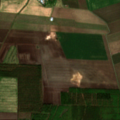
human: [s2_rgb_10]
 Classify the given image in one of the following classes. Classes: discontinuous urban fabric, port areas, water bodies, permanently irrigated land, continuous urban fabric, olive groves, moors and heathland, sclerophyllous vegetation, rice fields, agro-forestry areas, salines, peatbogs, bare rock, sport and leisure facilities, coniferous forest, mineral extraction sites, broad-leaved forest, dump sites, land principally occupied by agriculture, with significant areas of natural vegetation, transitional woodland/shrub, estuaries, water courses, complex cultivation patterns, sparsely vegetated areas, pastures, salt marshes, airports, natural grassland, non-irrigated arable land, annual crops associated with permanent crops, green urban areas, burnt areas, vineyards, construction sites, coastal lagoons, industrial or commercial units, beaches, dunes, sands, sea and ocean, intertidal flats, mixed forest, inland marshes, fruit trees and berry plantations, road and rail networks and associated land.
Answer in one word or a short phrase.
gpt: non-irrigated arable land, mixed forest